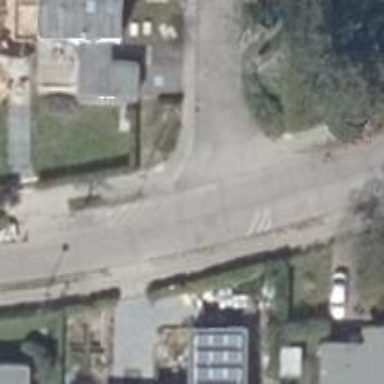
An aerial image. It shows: Crossing on footway.